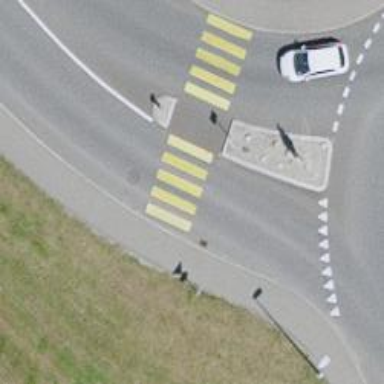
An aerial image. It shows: Uncontrolled zebra crossing with pedestrian island.